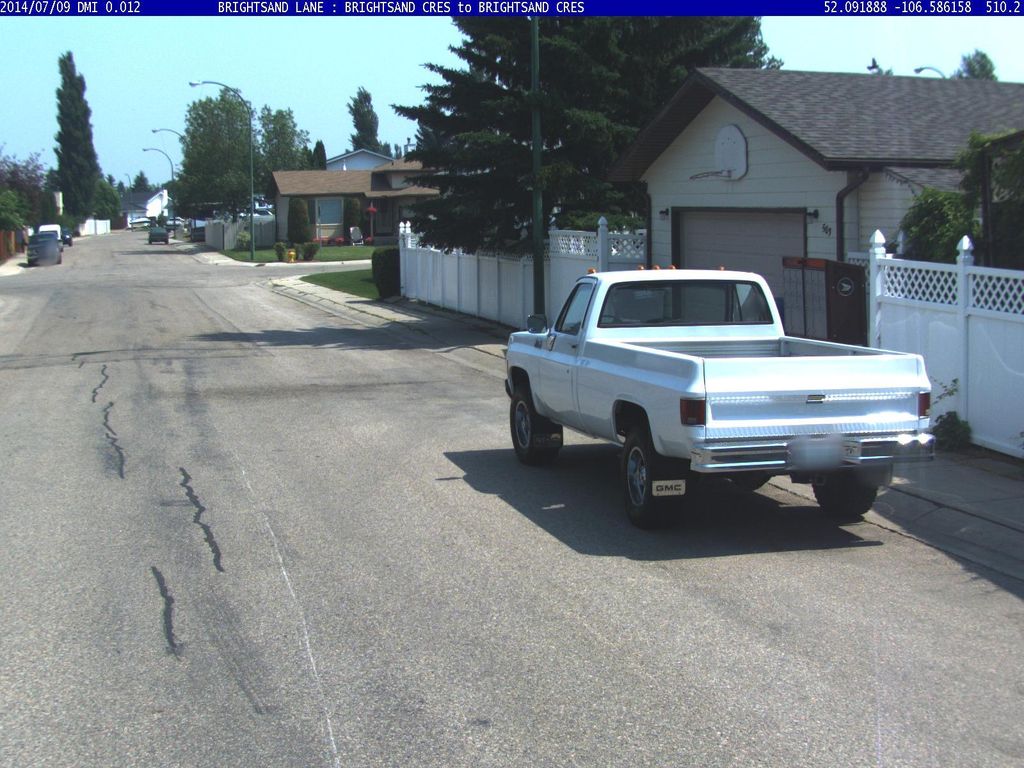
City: saskatoon